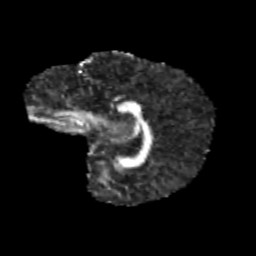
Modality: FA
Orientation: sagittal
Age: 10
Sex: male
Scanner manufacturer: siemens
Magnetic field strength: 3 T
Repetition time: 3.8 s
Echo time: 0.07 s